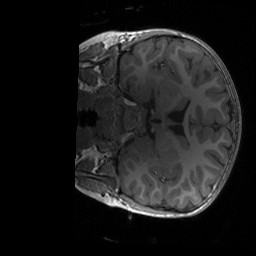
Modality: T1w
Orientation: coronal
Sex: male
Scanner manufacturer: siemens
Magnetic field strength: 3 T
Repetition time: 1.9 s
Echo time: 0.00243 s